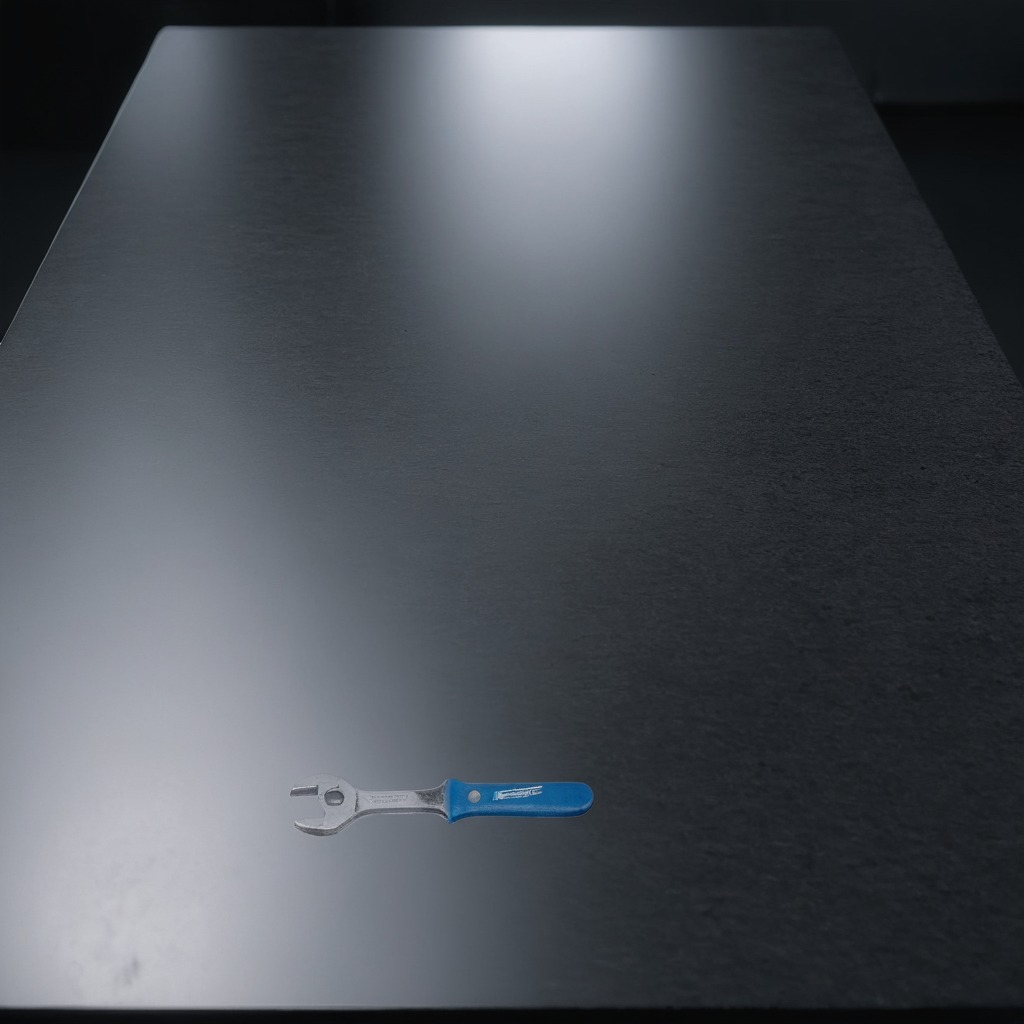
A wrench is lying on a clean granite table inside a workshop at night.